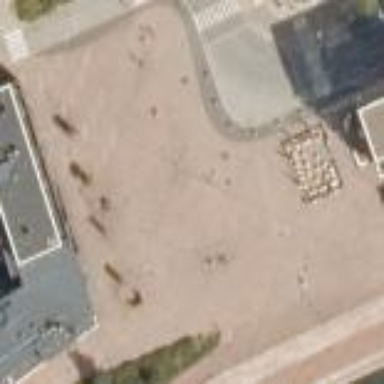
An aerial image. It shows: Square with pedestrian pathway paved with paving stones.